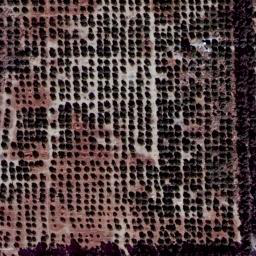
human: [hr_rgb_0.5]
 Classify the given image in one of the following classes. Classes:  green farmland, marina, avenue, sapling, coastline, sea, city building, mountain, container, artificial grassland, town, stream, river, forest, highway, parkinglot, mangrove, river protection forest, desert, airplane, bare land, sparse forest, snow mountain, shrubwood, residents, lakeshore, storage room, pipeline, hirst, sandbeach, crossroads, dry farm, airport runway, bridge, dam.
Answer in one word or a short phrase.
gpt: dry farm